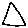
Label: triangle